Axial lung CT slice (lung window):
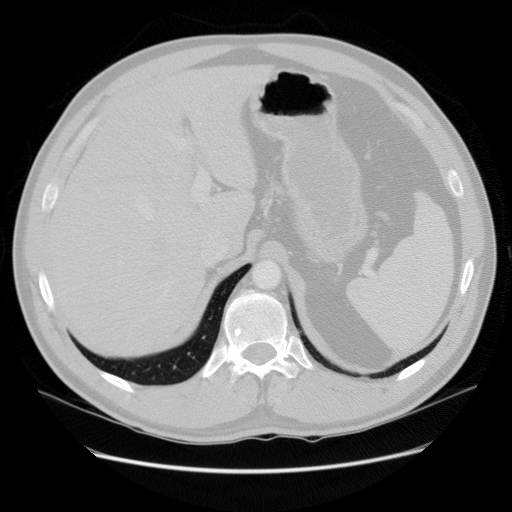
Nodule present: no